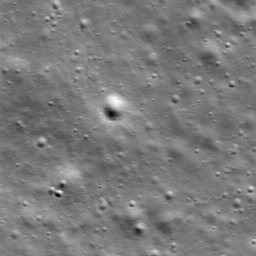
Host type: hard_negative
Lunar coordinates: latitude 49.063, longitude -137.927